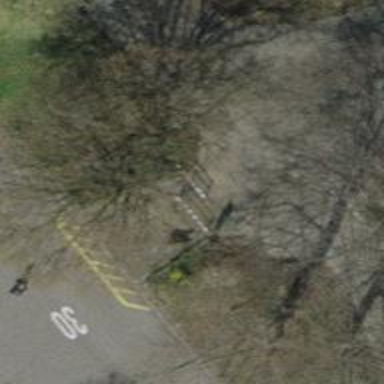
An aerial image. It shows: Cycle barrier.